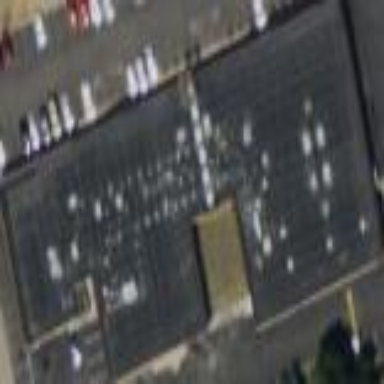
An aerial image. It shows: Retail building.